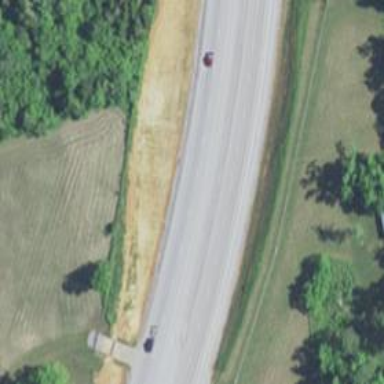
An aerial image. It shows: Primary highway.